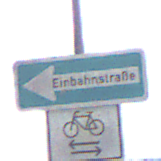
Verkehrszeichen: EinbahnstrasseLinksweisend
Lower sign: RichtungsangabeDurchPfeile9
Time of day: Midday
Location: Outdoor (Suburban)
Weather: Overcast
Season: NotSpecified
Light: Natural